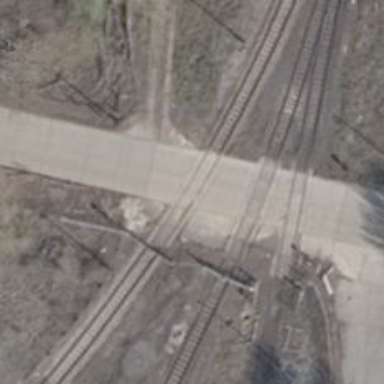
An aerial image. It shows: Level crossing along the railway.